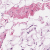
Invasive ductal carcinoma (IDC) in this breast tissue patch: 0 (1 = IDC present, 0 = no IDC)